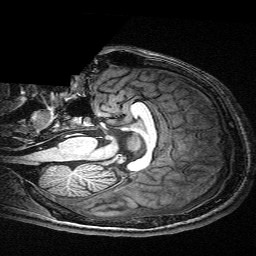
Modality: T1w
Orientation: sagittal
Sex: male
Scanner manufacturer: siemens
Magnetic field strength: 3 T
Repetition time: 2.3 s
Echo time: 0.00336 s